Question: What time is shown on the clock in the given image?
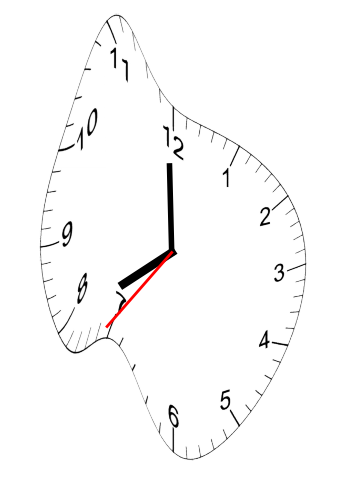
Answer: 07:59:36